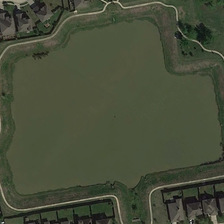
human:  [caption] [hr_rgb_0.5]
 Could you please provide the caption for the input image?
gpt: the pond in a lawn is enclosed by a road with a line of houses along one side .

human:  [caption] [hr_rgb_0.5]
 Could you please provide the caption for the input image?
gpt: this pond with white lace is surrounded by rows of houses on its bank .

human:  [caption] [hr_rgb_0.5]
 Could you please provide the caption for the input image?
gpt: the pond in a lawn is enclosed by a road with a line of houses along one side .

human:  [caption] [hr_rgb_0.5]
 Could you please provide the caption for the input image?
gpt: the polygonal pond railed by a strip shaped road is surrounded by villas with gray roof .

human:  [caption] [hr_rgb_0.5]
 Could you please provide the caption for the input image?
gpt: a multilateral green pond is near some gray buildings .